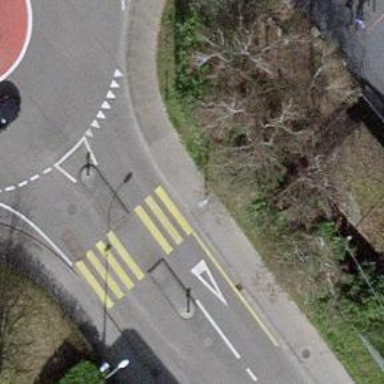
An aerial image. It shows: Uncontrolled crossing with pedestrian island.